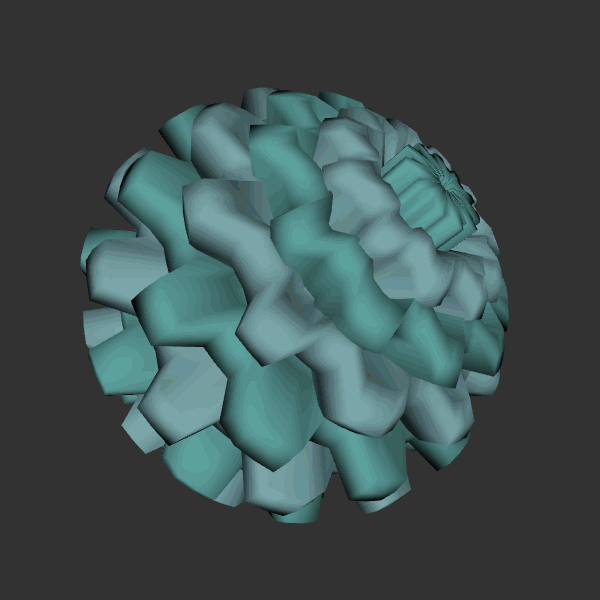
Background: dark